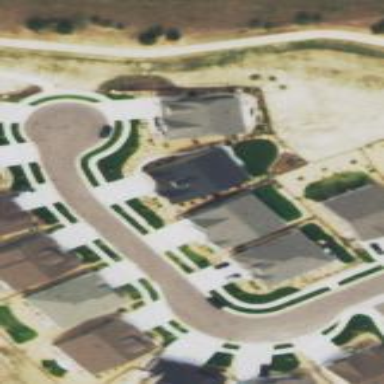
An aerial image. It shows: Single-family residential area.